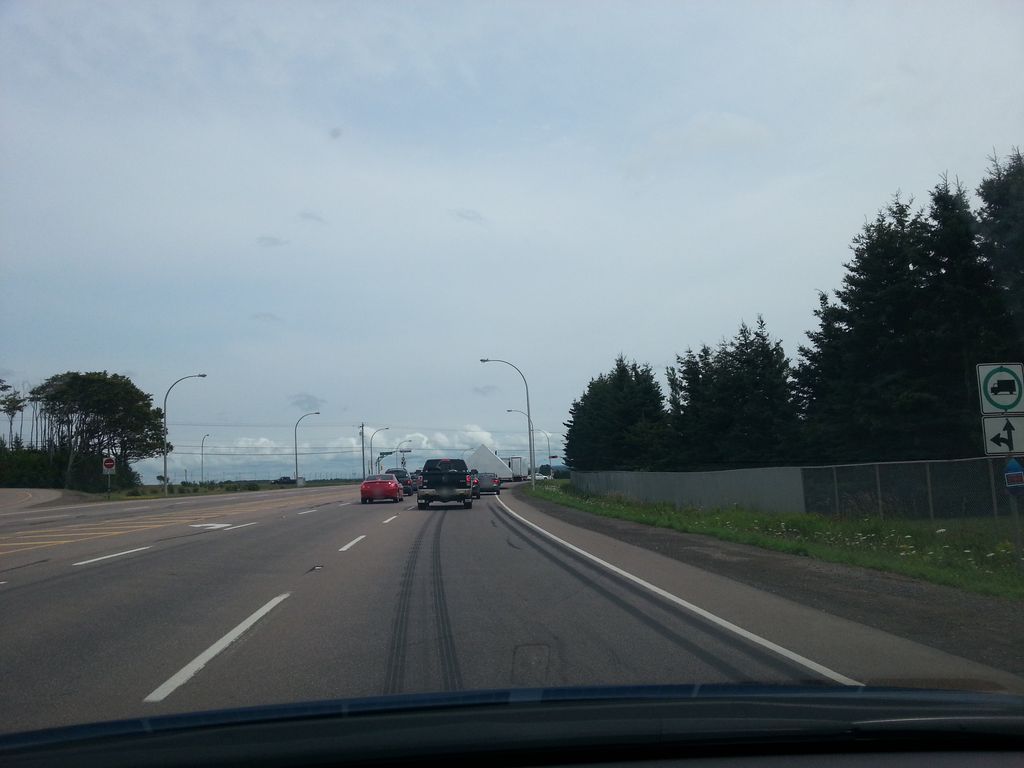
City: charlottetown